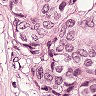
Metastatic tissue present: yes